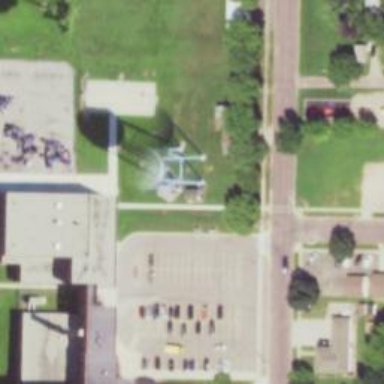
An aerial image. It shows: Water tower that is man-made.